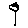
Label: flower